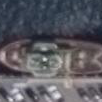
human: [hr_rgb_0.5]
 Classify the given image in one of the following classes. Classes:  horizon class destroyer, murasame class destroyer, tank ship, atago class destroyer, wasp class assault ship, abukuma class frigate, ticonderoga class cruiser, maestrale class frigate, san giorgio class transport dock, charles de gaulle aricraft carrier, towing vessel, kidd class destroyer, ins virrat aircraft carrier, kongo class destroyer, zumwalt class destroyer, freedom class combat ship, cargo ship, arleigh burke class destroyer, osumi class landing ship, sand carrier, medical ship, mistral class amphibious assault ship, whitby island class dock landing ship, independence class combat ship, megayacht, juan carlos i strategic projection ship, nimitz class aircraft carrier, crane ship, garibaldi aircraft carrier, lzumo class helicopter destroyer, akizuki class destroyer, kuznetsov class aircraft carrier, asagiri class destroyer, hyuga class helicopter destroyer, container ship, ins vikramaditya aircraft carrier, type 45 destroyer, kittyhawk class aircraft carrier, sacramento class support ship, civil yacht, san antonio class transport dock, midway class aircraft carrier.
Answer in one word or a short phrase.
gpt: Towing vessel